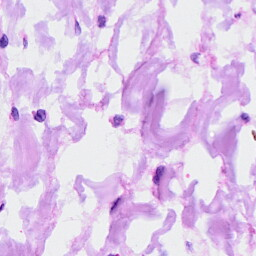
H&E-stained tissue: Ovarian